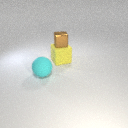
large cyan rubber sphere in front of large yellow rubber cube